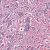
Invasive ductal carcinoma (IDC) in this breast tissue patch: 1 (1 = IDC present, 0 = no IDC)